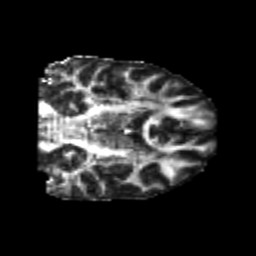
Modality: FA
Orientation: coronal
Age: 22
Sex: male
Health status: healthy
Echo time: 0.074 s